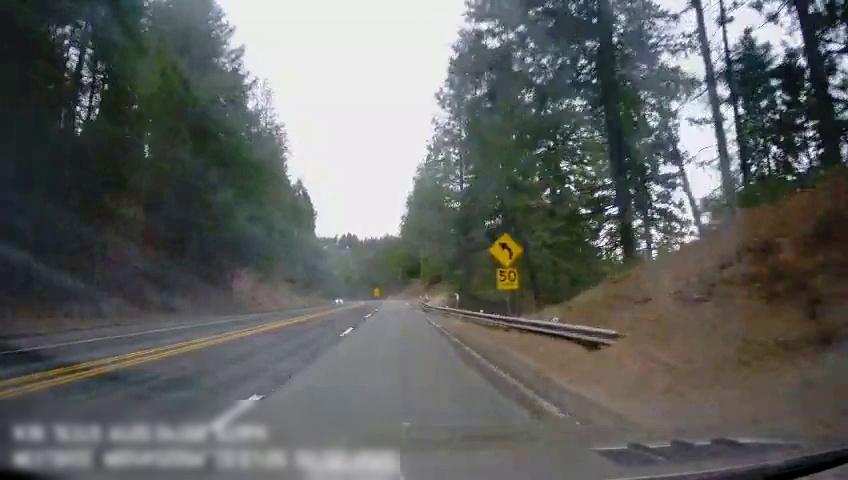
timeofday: Day
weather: Cloudy
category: Drivable Space
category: Lanes | Opposite Lane
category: Lanes | Opposite Lane
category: Lanes | Alternate Lane
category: Lanes | Current Lane
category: Lanes | Current Lane
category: Traffic | Signs
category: Traffic | Signs